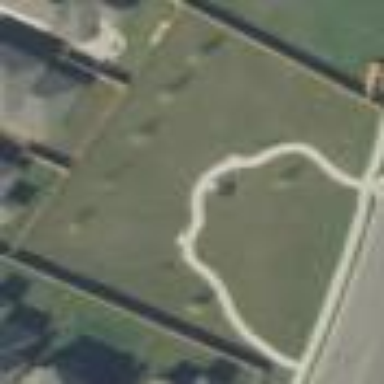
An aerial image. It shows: Dog park for leisure land.